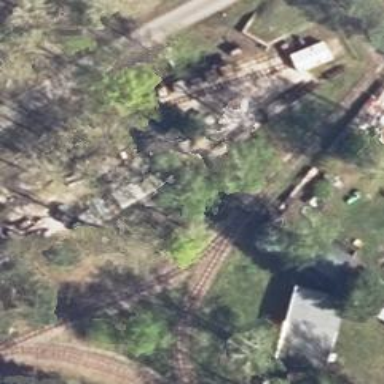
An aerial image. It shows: Narrow gauge railway in service yard.